Problem: balance_sheet (2022, round2)

Metal Platforms, Inc. (a.k.a. Metal), formerly a mining company, now offers a service to facilitate sheet metal sales. It has \(N\) clients, where client \(i\) wants to buy *only on* day \(A_i\) for \(\$X_i\) per sheet, and sell *only on* a strictly later day \(B_i\) for \(\$Y_i\) per sheet.

Client \(i\) can sell to client \(j\) if \(B_i = A_j\), and if client \(j\) is buying for a *strictly higher* price than what client \(i\) is selling for, i.e. if \(X_j > Y_i\). If Metal facilitates the sale, they earn a profit of \(\$(X_j - Y_i)\).

A *path* is any ordered sequence of clients where each client can sell to the next. A path's profit is the total profit that Metal would make if a single sheet were theoretically sold along it.

Metal would like to know the total profit across the \(K\) most profitable paths (or across all distinct paths if there are fewer than \(K\)). Since this may be large, please print it modulo \(1{,}000{,}000{,}007\).

# Constraints

\(1 \le T \le 35\)
\(1 \le N, K \le 1{,}000{,}000\)
\(1 \le N * K \le 1{,}000{,}000\)
\(1 \le A_i < B_i \le 10^9\)
\(1 \le X_i, Y_i \le 10^9\)

The sum of \(N\) over all test cases is at most \(6{,}000{,}000\).
The sum of \(N*K\) over all cases is at most \(20{,}000{,}000\).

# Input Format

Input begins with a single integer \(T\), the number of test cases. For each test case, there is first a line containing two space-separated integers \(N\) and \(K\). Then, \(N\) lines follow, the \(i\)th of which contains four space-separated integers \(A_i\), \(B_i\), \(X_i\), and \(Y_i\).

# Output Format

For the \(i\)th test case, output a single line containing `"Case #i: "` followed by a single integer, the total profit of the \(K\) most profitable paths, modulo \(1{,}000{,}000{,}007\).

# Sample Explanation

The first case is depicted below, with buy prices in green and sell prices in red. The figure on the right outlines all potential sales, along with how much profit Metal would make.

{{PHOTO_ID:5415230591886835|WIDTH:700}}

The valid paths are:

- \(P_1 = [1, 2]\) with profit \(\$25 - \$20 = \$5\).
- \(P_2 = [1, 2, 4]\) with profit \((\$25 - \$20) + (\$35 - \$30)\) \(= \$10\).
- \(P_3 = [1, 2, 4, 6]\) with profit \((\$25 - \$20) + (\$35 - \$30) + (\$45 - \$20)\) \(= \$35\).
- \(P_4 = [2, 4]\) with profit \(\$5\).
- \(P_5 = [2, 4, 6]\) with profit \(\$5 + (\$45 - \$20)\) \(= \$30\).
- \(P_6 = [4, 6]\) with profit \(\$45 - \$20 = \$25\).
- \(P_7 = [5, 6]\) with profit \(\$45 - \$15 = \$30\).

Note that sales from clients \(3\) to \(4\) and clients \(6\) to \(7\) are not possible, since the buyers' prices must be strictly higher than the sellers'. Since there are fewer than \(K=10\) paths, the answer is just the sum of profits of all paths, equal to \(\$5 + \$10 + \$35 + \$5 + \$30 + \$25 + \$30 = \$140\).

The second case is the same as the first, except we're only interested in the top \(6\) most profitable paths, so we must exclude either \(P_1\) or \(P_4\) for a total profit of \(\$135\).

In the third case, no sales are possible, so we simply report \(\$0\).

In the fourth case, the only possible path is \([2, 1]\), with a profit of \(\$30 - \$20 = \$10\).

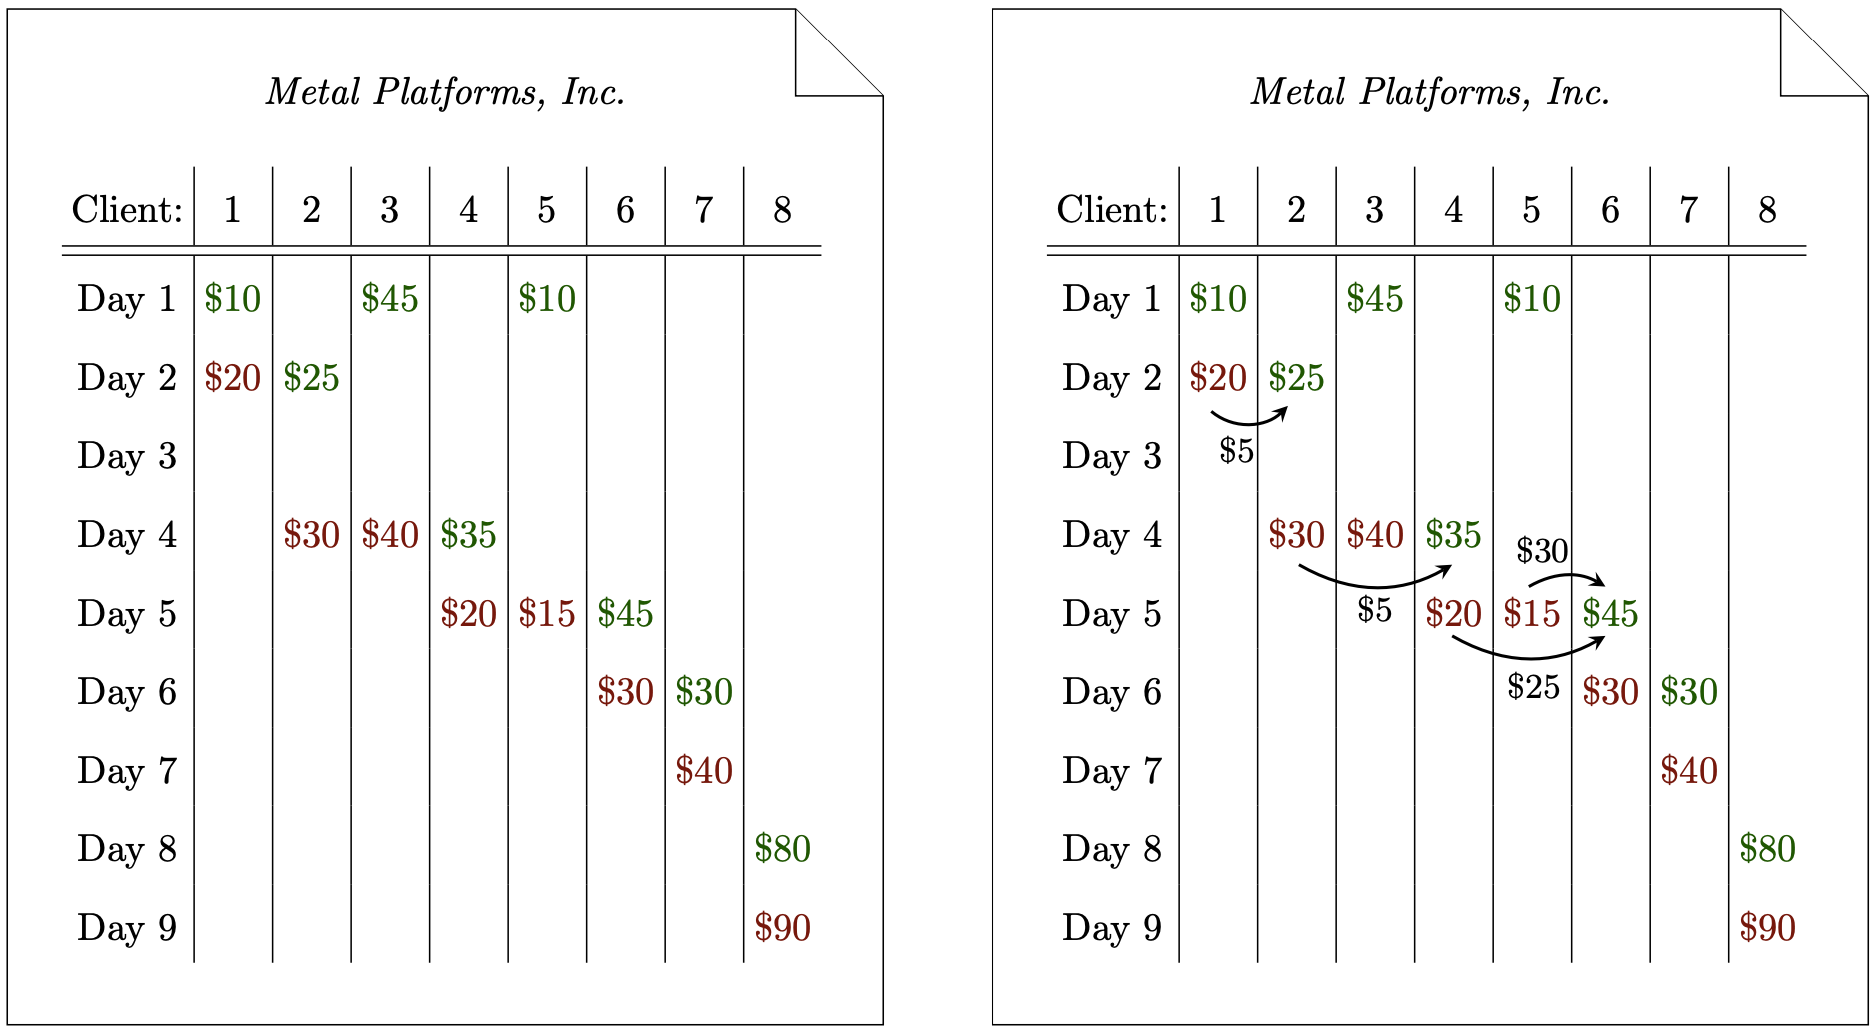

Sample input:
4
8 10
1 2 10 20
2 4 25 30
1 4 45 40
4 5 35 20
1 5 10 15
5 6 45 30
6 7 30 40
8 9 80 90
8 6
1 2 10 20
2 4 25 30
1 4 45 40
4 5 35 20
1 5 10 15
5 6 45 30
6 7 30 40
8 9 80 90
2 1
1 2 10 20
3 4 30 40
2 1
2 3 30 40
1 2 10 20

Sample output:
Case #1: 140
Case #2: 135
Case #3: 0
Case #4: 10

Solution:
At a glance, the problem seems to be asking us for the \(K\) longest paths, which is NP-hard on general graphs. It can actually be observed that the input must form a DAG, for which there are polynomial time solutions (e.g. by negating the edge weights and solving for the shortest path). Unfortunately, such solutions have running time proportional to the number of edges, of which there can be \(\mathcal{O}(N^2)\) here (for example, if \(N/2\) clients can all sell to the other \(N/2\)).

Instead, we'll try a completely different approach. First consider the problem of finding just the top \(K = 1\) path profit. Let \(P_i\) be the maximum profit that can arise from a path starting at client \(i\). Note that \(P_i = \max(P_j + X_j - Y_i)\) over all other clients \(j\) such that \(B_i = A_j\) and \(X_j > Y_i\). The critical observation is that each \(P_i\) only depends on days \(B_i\) and later, and only depends on buyers with prices greater than \(Y_i\).

We'll iterate over the days in reverse. For each day, we'll iterate over all its buyers/sellers in non-increasing order of price, while maintaining the largest value \(v = P_j + X_j\) across buyers seen so far. For each buyer, we'll update \(v\). For each seller \(i\), we'll set \(P_i = \max(0, v - Y_i)\). Once all the days and buy/sell events per day have been sorted, this processing takes \(\mathcal{O}(N)\) time. Finally, the top \(1\) path profit is the \(\max(P_i)\) across all possible starting clients \(i\).

Now generalizing to the top \(K > 1\) paths, let each \(P_i = [P_{i,1}, P_{i,2}, \ldots, ]\) be a list of the top \(K\) largest profits from distinct paths starting at seller \(i\). Then:

\[ P_i = \text{top}K\left( \,\bigcup_{j \text{ s.t. } B_i=A_j,\,X_j > Y_i} \left[ P_{j,1} + X_j - Y_i, P_{j,2} + X_j - Y_i, \ldots \right] \right) \]

where \(\bigcup\) is the union of lists (multisets) with duplicates allowed. Another way to interpret this: if there are several top paths starting at buyer \(j\), and a sale \(i \to j\) is possible, then we can prepend each path by \(i\) to get a new distinct path starting with that sale.

Again we can process all events sorted by descending days and price. For each day, we start a new running list \(V\) of the top \(K\) values of \(P_{j,k} + X_j\) across all buyers \(j\) and their path lists so far. For each seller \(i\), we merge \(P_i\) with the top \(K\) values of \([v - Y_i \text{ s.t. } v \in V]\). Finally, the answer is the top \(K\) profits across the union of all \(P_i\) lists.

At each buy/sell event, we'll need to merge two lists of length up to \(K\). As long as we make sure that lists are always sorted, merging be done in \(\mathcal{O}(K)\) time and space. As there are \(2N\) events which first need to be sorted, the overall running time is \(\mathcal{O}(N \log(N) + NK)\). Merging can also be handled with data structures like heaps and binary search trees, leading to a higher but still acceptable overall running time of \(\mathcal{O}(N \log(N) + NK \log (K))\).

[See David Harmeyer's solution video here.](https://www.youtube.com/watch?v=8atOEXlqXFw)

#include <algorithm>
#include <iostream>
#include <vector>
using namespace std;

const int LIM = 1000005;
const int MOD = 1000000007;
using LL = long long;
using vll = vector<LL>;

struct event {
  int id;
  int day;
  int price;
  char type;

  bool operator<(const event &e) const {
    if (day != e.day) {
      return day > e.day;
    }
    return price > e.price;
  }
};

// Merges two lists already sorted in reverse, trimmed to K elements.
// Optionally add a constant c2 to each element of v2 in the result.
vll merge(const vll &v1, const vll &v2, int K, LL c2 = 0) {
  vll res;
  int i = 0, j = 0, sz1 = v1.size(), sz2 = v2.size();
  while (i < sz1 && j < sz2 && (int)res.size() < K) {
    if (v1[i] >= v2[j] + c2) {
      res.push_back(v1[i++]);
    } else {
      res.push_back(v2[j++] + c2);
    }
  }
  while (i < sz1 && (int)res.size() < K) {
    res.push_back(v1[i++]);
  }
  while (j < sz2 && (int)res.size() < K) {
    res.push_back(v2[j++] + c2);
  }
  return res;
}

int solve() {
  int N, K;
  cin >> N >> K;
  vector<event> E;
  for (int i = 0, a, b, x, y; i < N; i++) {
    cin >> a >> b >> x >> y;
    E.push_back({i, a, x, 'B'});
    E.push_back({i, b, y, 'S'});
  }
  sort(E.begin(), E.end());
  int prevday = -1;
  vector<vll> P(N, {0});
  vll V;
  for (const event &e : E) {
    if (prevday != e.day) {
      V.clear();
    }
    if (e.type == 'B') {
      V = merge(V, P[e.id], K, e.price);
    } else {
      vll V2;
      for (LL v : V) {
        if (v > e.price) {
          V2.push_back(v - e.price);
        }
      }
      P[e.id] = merge(P[e.id], V2, K);
    }
    prevday = e.day;
  }
  V.clear();
  for (int i = 0; i < N; i++) {
    V = merge(V, P[i], K);
  }
  LL res = 0;
  for (LL v : V) {
    res = (res + v) % MOD;
  }
  return res;
}

int main() {
  ios_base::sync_with_stdio(false);
  cin.tie(nullptr);
  int T;
  cin >> T;
  for (int t = 1; t <= T; t++) {
    cout << "Case #" << t << ": " << solve() << endl;
  }
  return 0;
}